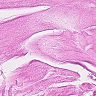
Metastatic tissue present: no